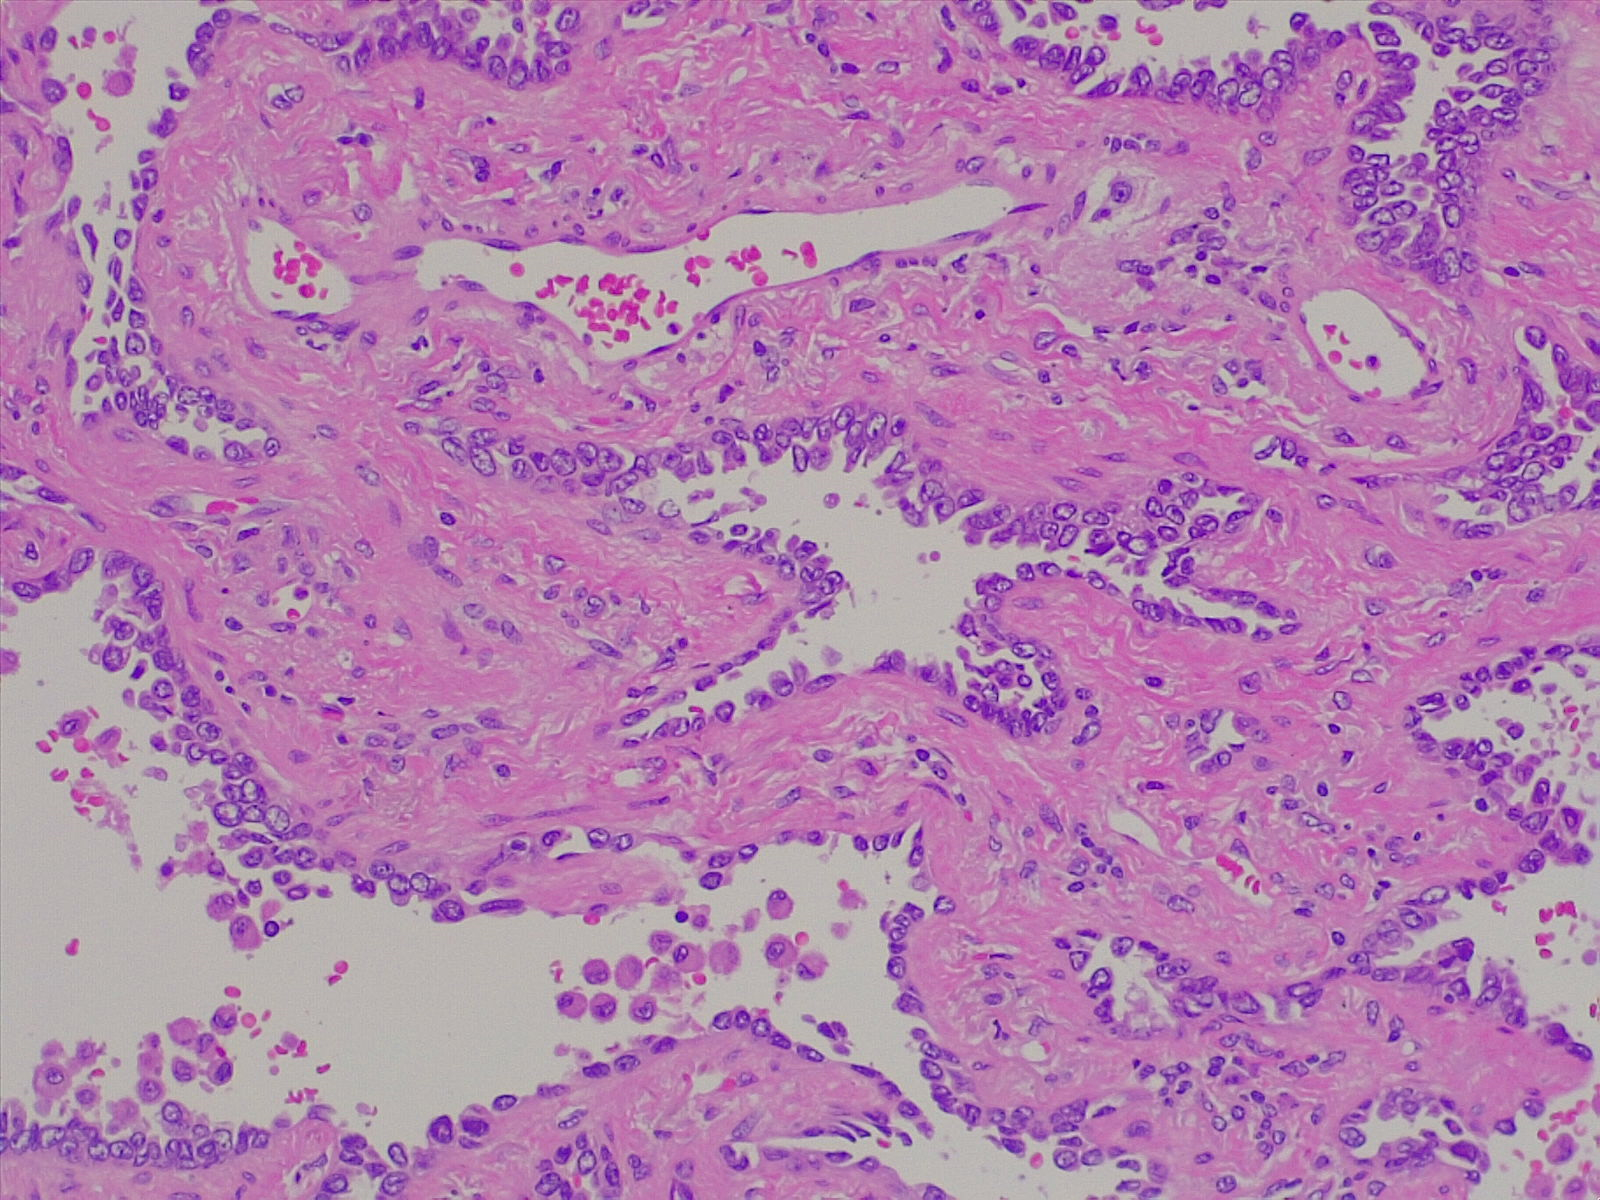
Label: lung adenocarcinoma, well differentiated